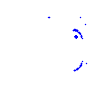
Particle: kaon